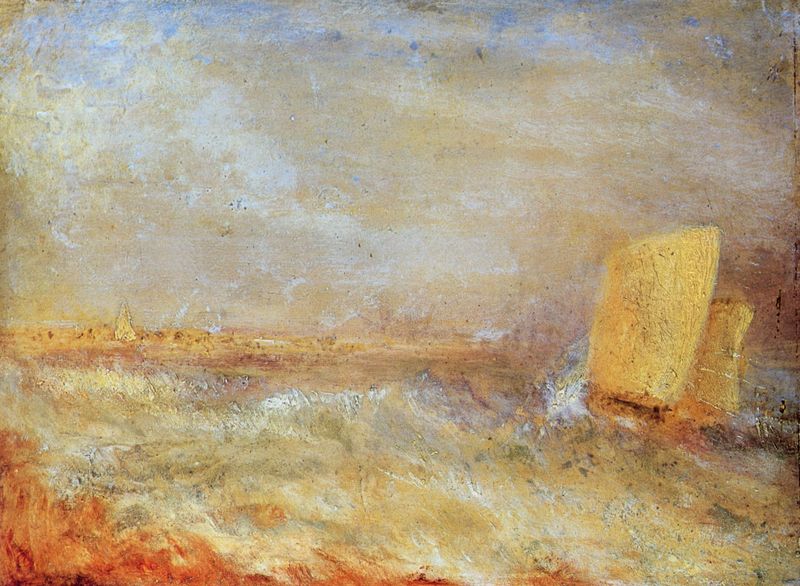
Titel: Ein aus den Fugen geratenes Segelboot
Künstler: William Turner
Standort: Cardiff (Wales)
Institution: National Museum of Wales
Schlagwörter: berg, blau, dunkel, feuer, gemälde, himmel, meer, schatten, wasser, weiß, wolken, aquarell, gelb, grün, impressionismus, landschaft, ocker, sand, see, ufer, braun, bunt, grau, hell, licht, orange, pastell, schwarz, stroh, rot, malerei, mensch, bild, öl, feld, ferne, horizont, weite, wind, gewässer, kirche, pastos, sonne, insel, land, gold, schön, boot, boote, reiten, gischt, küste, schiff, schiffe, segel, segelboot, sommer, strand, welle, wellen, ort, segelschiff, acker, heu, abstrakt, farben, modern, dorf, dunst, nebel, violett, aufgewühlt, brandung, seestück, sturm, tosend, turner, unruhe, unwetter, woge, impressionistisch, monet, ölfarben, striche, segelboote, unscharf, ozean, segeln, panorama, traum, gefahr, leinwand, pinsel, seegang, verschwommen, pyramide, fantasie, pastel, wassers, emil nolde, nolde, wassr, eolke, wolkenlücken, unkenntlich, gwolken